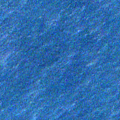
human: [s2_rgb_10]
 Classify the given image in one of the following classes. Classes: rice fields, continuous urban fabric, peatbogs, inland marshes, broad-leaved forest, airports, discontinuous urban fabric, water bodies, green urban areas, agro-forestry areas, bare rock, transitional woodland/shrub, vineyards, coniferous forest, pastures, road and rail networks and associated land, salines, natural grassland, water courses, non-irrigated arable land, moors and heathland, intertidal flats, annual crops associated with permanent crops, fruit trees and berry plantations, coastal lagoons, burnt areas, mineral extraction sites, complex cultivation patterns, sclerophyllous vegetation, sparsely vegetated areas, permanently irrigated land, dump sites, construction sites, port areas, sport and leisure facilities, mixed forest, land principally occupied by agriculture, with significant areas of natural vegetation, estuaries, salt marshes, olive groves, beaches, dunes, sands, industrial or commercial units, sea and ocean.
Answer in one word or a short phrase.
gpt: sea and ocean